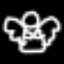
Label: angel